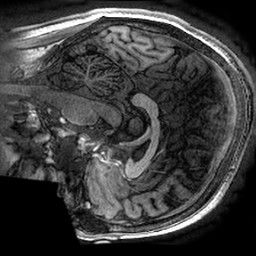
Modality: T1w
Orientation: sagittal
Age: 33
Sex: female
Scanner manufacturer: ge
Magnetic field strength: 3 T
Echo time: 0.002736 s